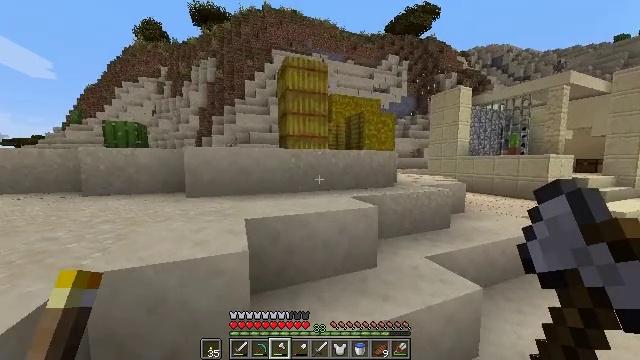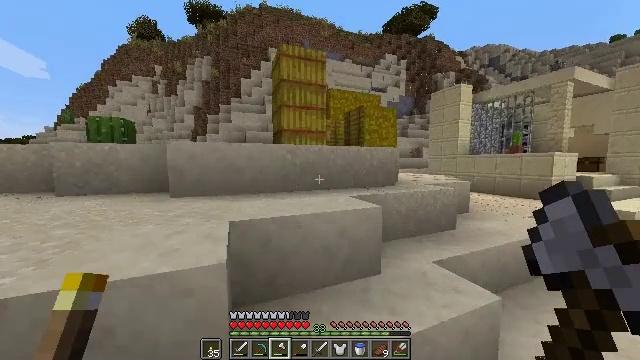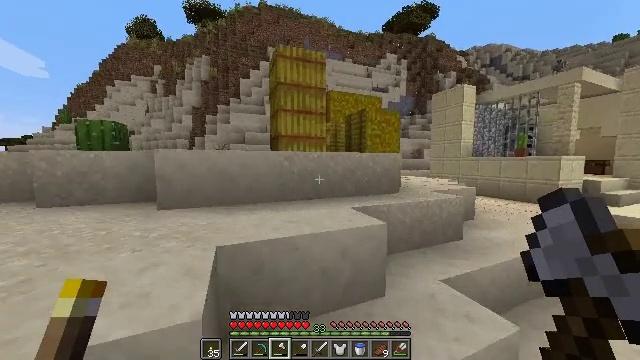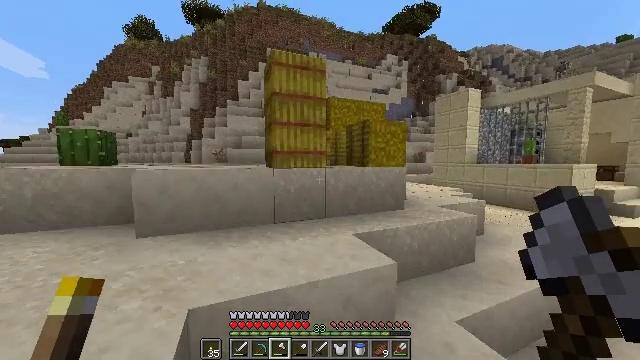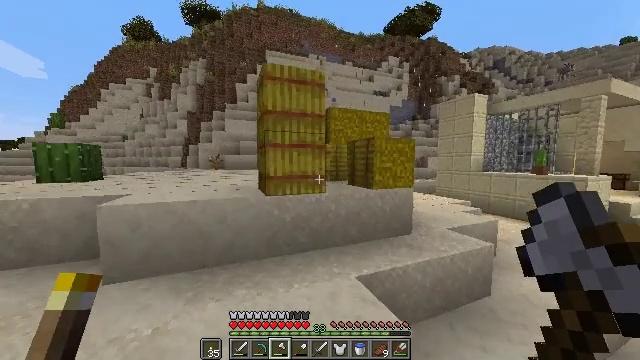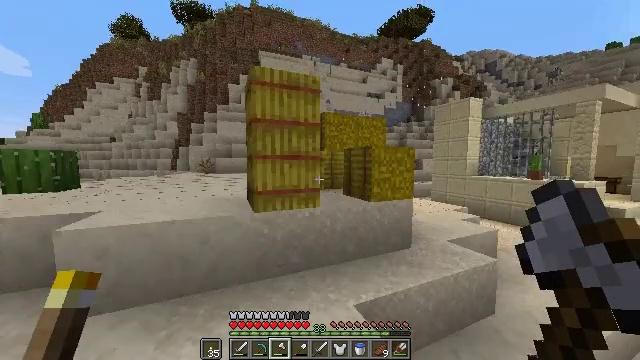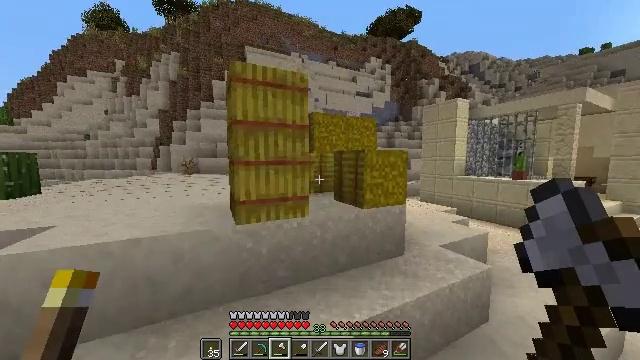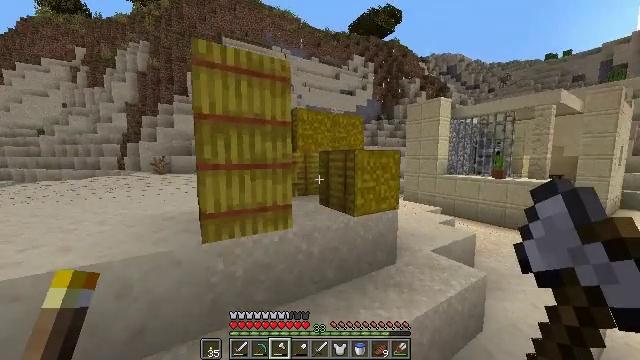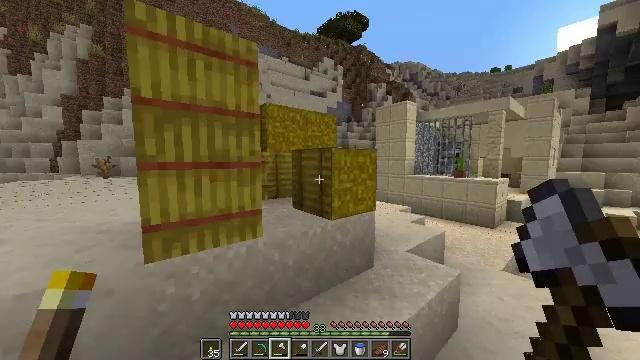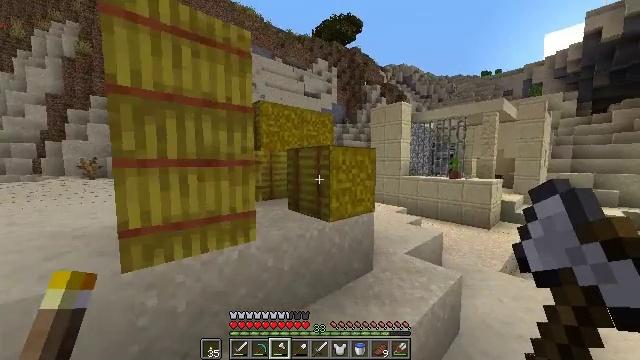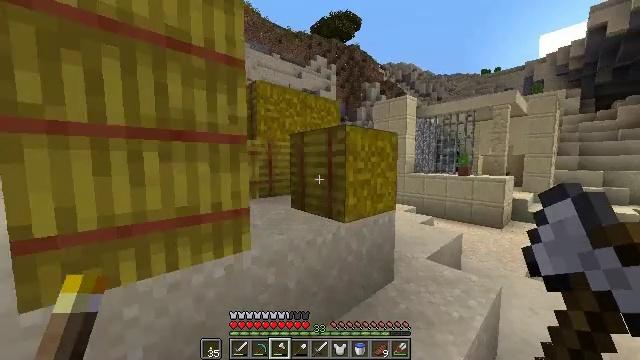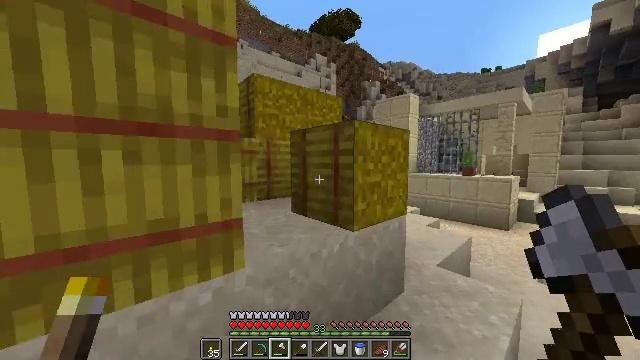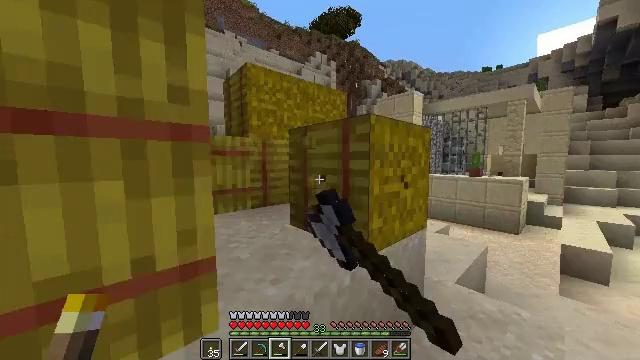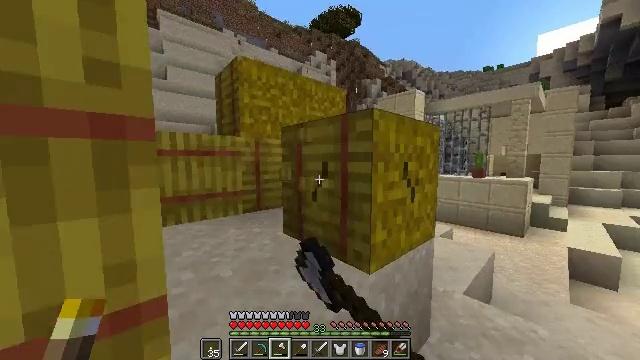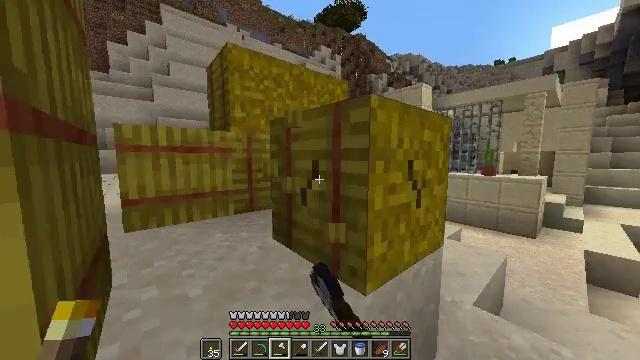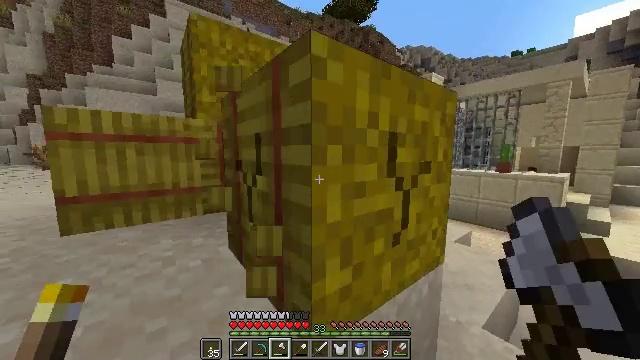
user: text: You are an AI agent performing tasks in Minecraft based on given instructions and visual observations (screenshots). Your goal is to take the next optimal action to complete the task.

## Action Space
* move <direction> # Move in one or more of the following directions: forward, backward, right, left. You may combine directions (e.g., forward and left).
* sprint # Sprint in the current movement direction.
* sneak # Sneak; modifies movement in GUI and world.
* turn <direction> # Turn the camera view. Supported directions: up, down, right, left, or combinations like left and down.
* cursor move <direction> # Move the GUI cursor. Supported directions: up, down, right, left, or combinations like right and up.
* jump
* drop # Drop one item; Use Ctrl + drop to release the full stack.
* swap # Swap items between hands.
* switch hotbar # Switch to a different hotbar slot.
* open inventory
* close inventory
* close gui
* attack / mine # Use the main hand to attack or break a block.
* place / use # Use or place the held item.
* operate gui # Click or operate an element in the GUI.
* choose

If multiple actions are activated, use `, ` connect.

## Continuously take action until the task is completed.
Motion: motion action
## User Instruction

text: Attack the hay block to get hay.
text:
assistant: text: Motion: move forward, sprint, jump
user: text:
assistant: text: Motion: move forward, sprint, jump
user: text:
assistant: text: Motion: move forward, sprint, jump
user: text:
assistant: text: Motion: move forward, sprint, jump
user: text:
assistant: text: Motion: move forward, sprint, turn right
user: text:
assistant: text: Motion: move forward, sprint, turn right
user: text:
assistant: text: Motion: move forward, sprint, turn right
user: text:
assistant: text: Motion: move forward, sprint, turn right
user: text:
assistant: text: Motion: move forward, sprint, turn right
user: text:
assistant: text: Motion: move forward, sprint
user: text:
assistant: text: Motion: move forward, sprint, attack / mine
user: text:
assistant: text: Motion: move forward, sprint, attack / mine
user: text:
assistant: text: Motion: move forward and move right, sprint, attack / mine
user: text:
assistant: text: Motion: move forward and move right, sprint, turn left, attack / mine
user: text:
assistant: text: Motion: move forward and move right, sprint, turn left and down, attack / mine
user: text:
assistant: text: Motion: move forward, sprint, turn left and down, attack / mine
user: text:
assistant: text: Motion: move forward, sprint, turn left, attack / mine
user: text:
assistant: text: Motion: move forward, sprint, turn left and down, attack / mine
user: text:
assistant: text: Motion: turn left, attack / mine
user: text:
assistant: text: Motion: turn left and down, attack / mine
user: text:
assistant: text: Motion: turn left, attack / mine
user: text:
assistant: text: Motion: turn left, attack / mine
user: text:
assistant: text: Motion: turn left, attack / mine
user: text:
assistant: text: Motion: turn left, attack / mine
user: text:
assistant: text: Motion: attack / mine
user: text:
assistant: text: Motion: move forward, turn left, attack / mine
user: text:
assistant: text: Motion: move forward, turn left and down, attack / mine
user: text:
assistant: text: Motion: move forward, attack / mine, jump
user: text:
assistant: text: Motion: move forward, attack / mine, jump
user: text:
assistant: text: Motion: move forward, attack / mine, jump